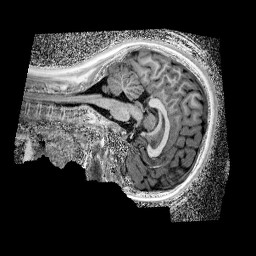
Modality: UNIT1_denoised
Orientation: sagittal
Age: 10
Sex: female
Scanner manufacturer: siemens
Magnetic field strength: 3 T
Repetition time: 4 s
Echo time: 0.00299 s